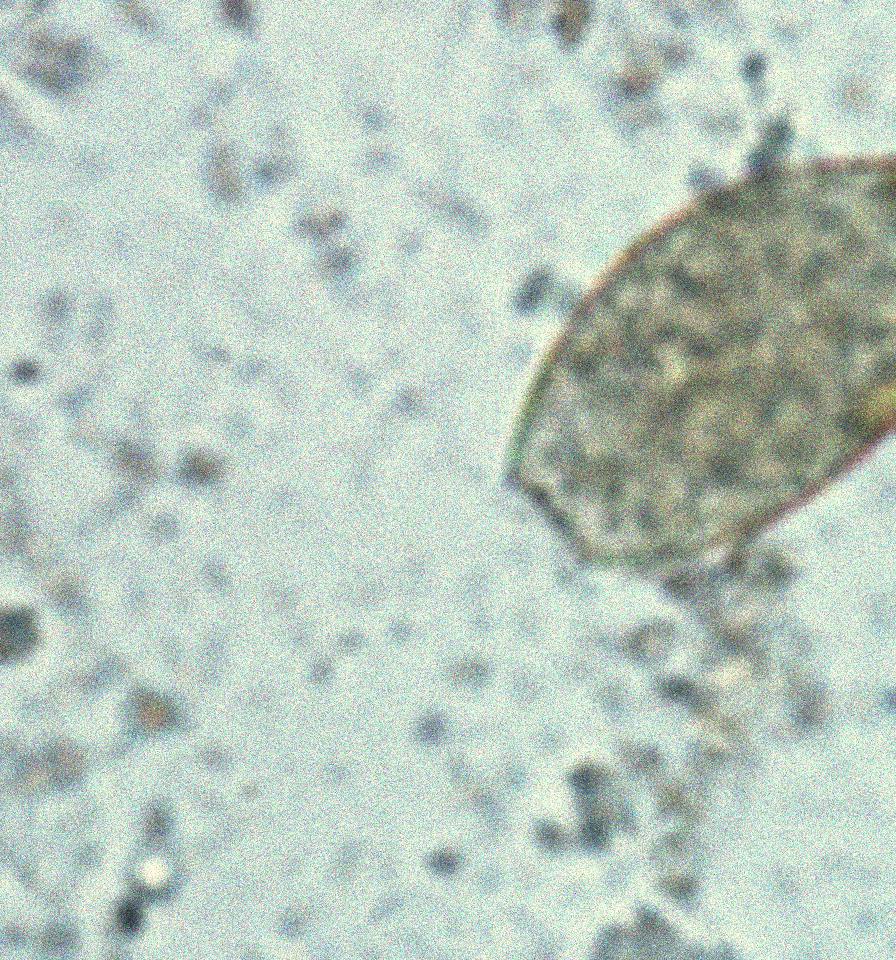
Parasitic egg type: Fasciolopsis buski